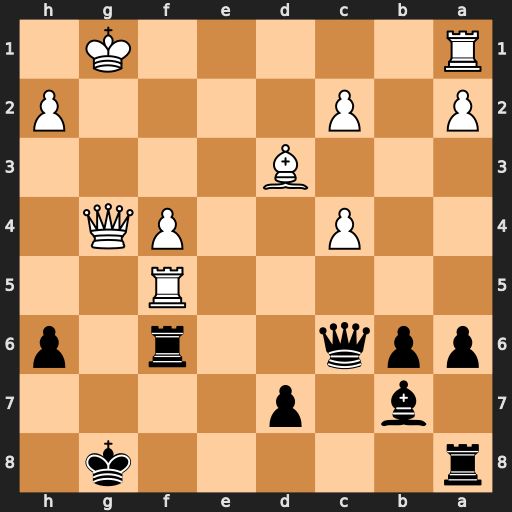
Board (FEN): r5k1/1b1p4/ppq2r1p/5R2/2P2PQ1/3B4/P1P4P/R5K1
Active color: b
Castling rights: -
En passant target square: -
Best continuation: Kh8 Rxf6 Qxf6